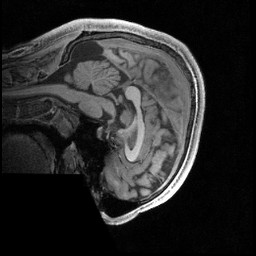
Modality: T1w
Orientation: sagittal
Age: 21
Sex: male
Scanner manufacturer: siemens
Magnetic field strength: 3 T
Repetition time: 2.4 s
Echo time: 0.00231 s